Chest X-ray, PA view. Patient: 38 years old, sex F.
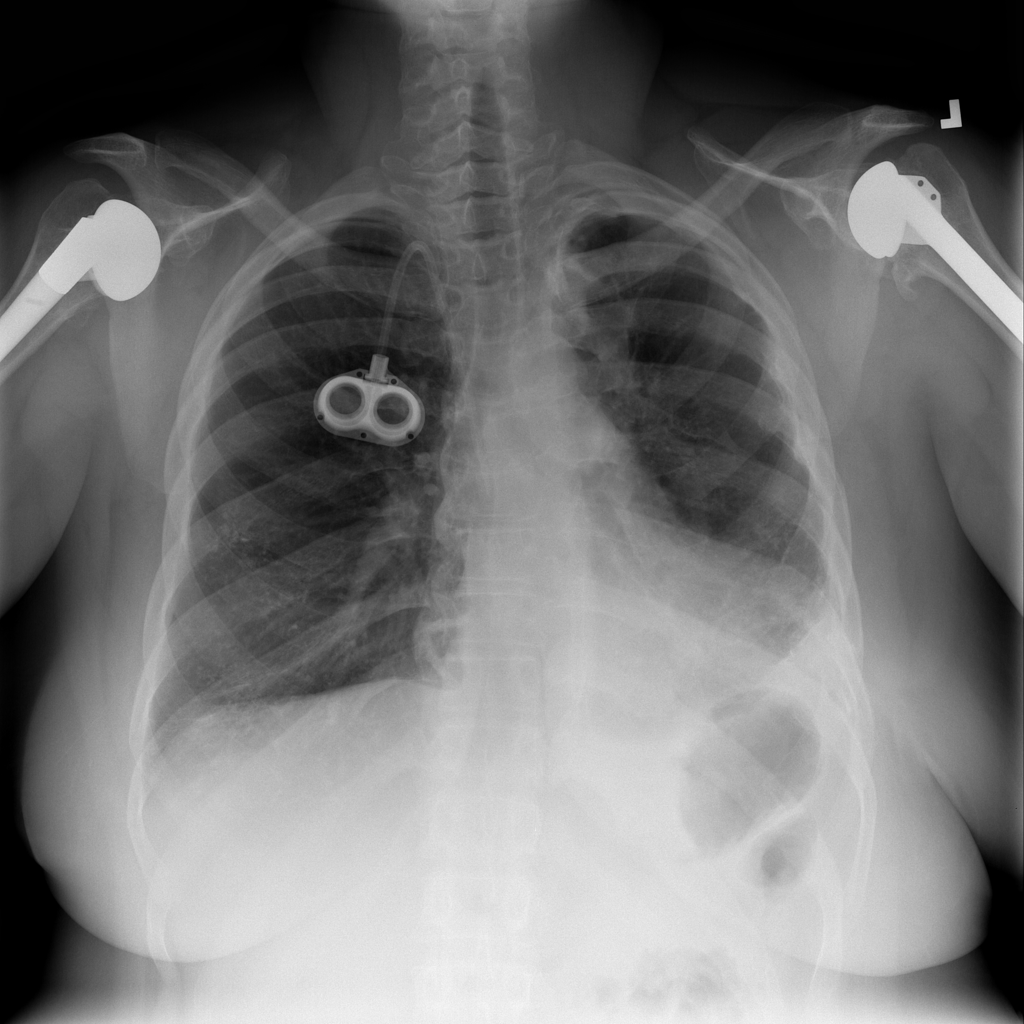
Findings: Atelectasis, Effusion